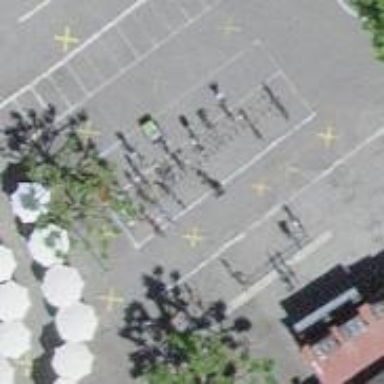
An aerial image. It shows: Bicycle parking facility.